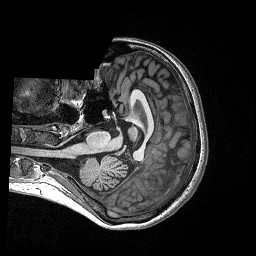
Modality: T1w
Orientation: axial
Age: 27
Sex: female
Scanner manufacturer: siemens
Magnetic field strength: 3 T
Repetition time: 2.4 s
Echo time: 0.03 s